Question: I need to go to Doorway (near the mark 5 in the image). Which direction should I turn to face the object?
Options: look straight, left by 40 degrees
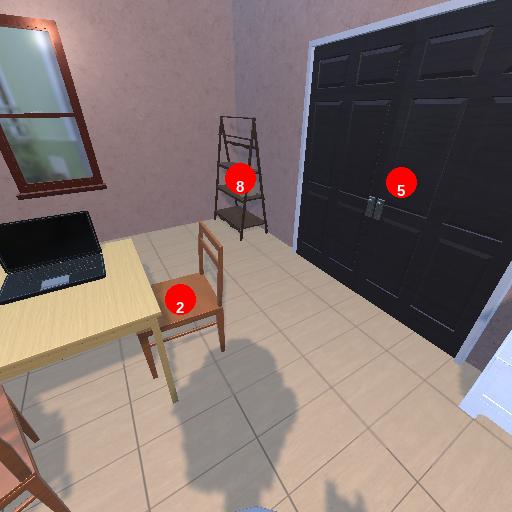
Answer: look straight